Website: macys
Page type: customer-info-address
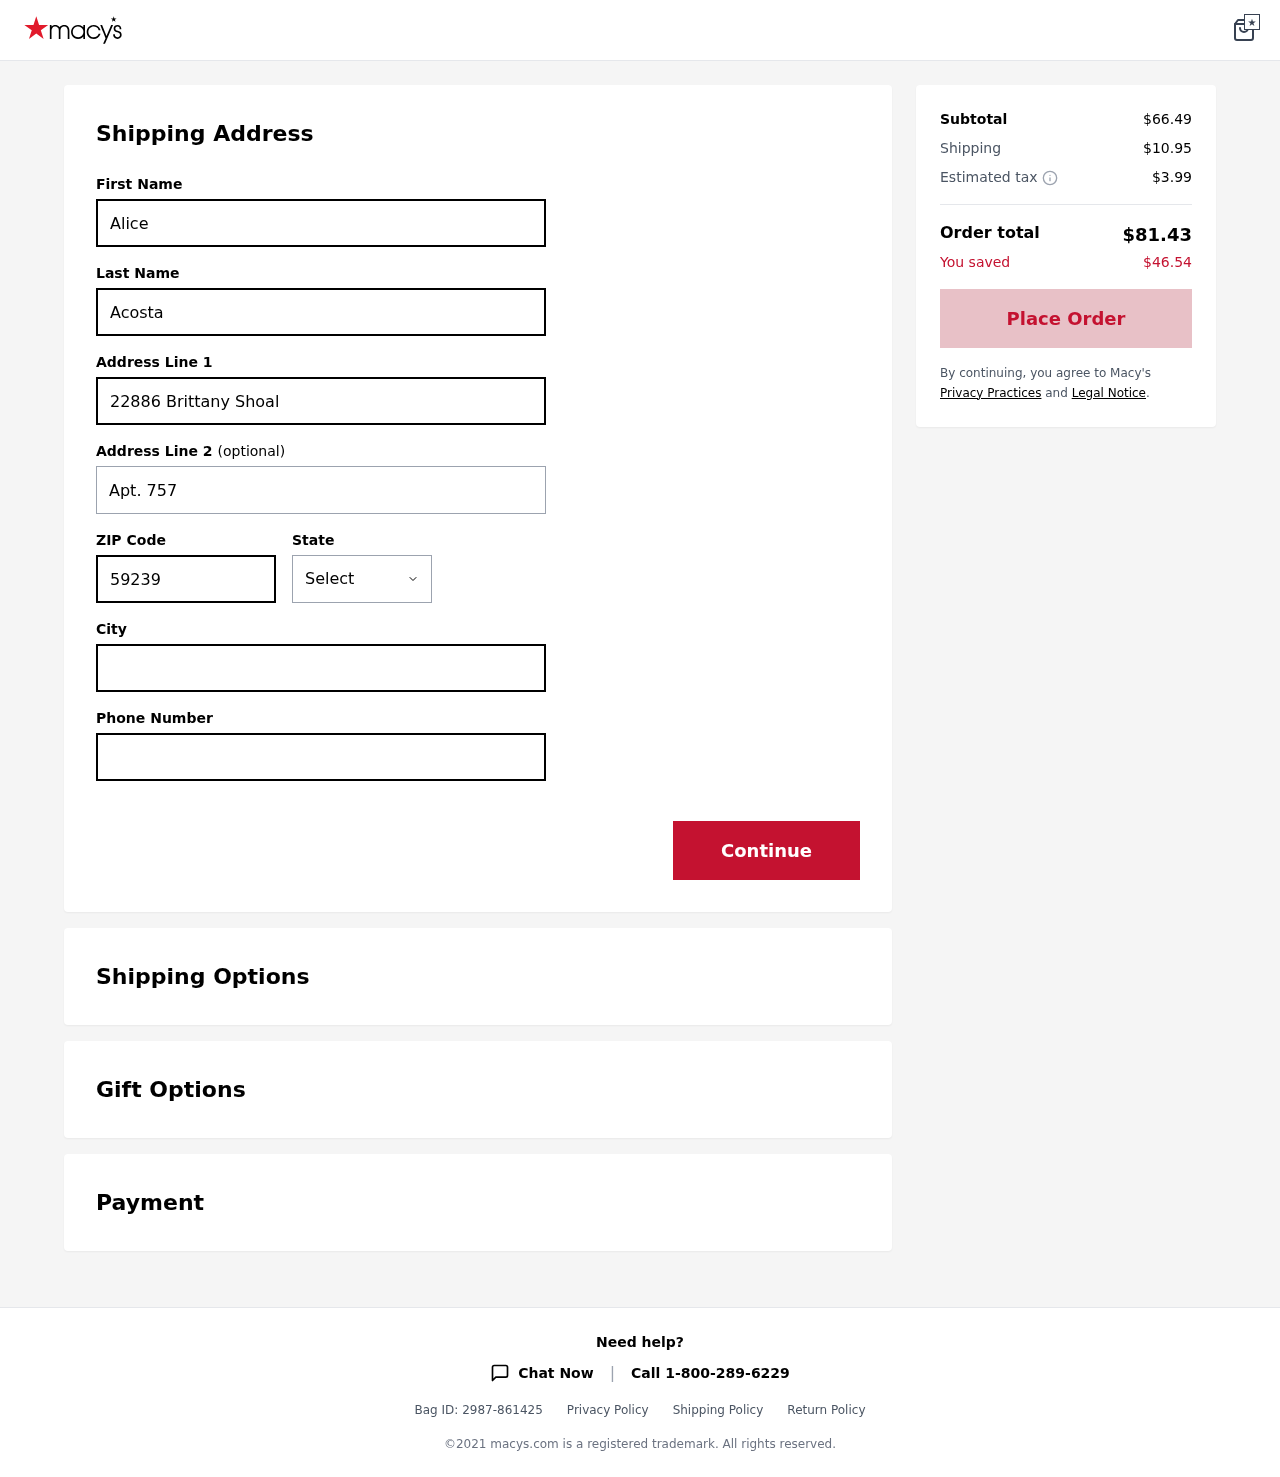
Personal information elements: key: PII_CITY
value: Estesmouth
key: PII_FIRSTNAME
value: Alice
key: PII_LASTNAME
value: Acosta
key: PII_PHONE
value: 8557119572
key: PII_POSTCODE
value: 59239
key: PII_STATE
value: Louisiana
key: PII_STREET
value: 22886 Brittany Shoal
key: PII_STREET2
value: Apt. 757
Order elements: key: ORDER_SUBTOTAL
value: $66.49
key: ORDER_SHIPPING_COST
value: $10.95
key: ORDER_TAX
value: $3.99
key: ORDER_TOTAL
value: $81.43
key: ORDER_SAVINGS
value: $46.54